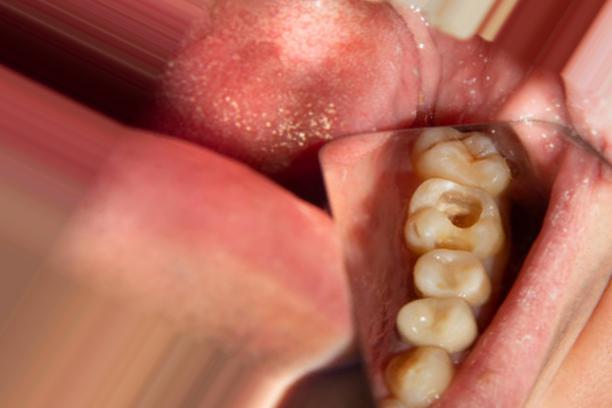
Condition: Caries